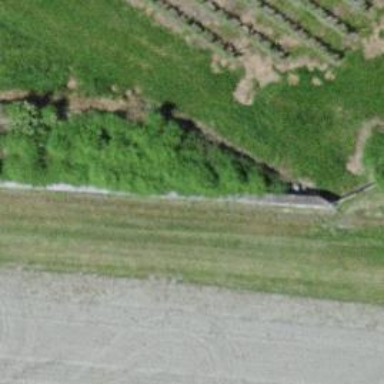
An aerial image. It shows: Hedge acting as barrier.